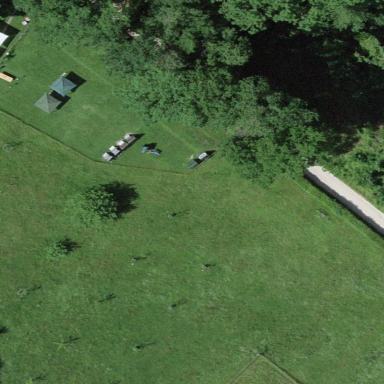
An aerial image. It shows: Grass pitch designated for archery.